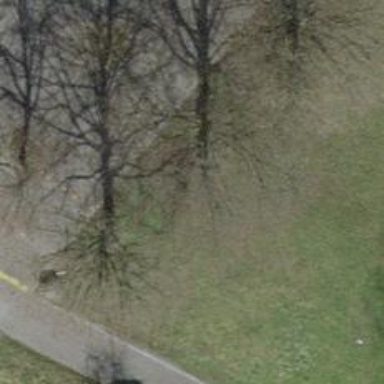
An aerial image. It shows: Urban tree adds touch of nature to the surroundings.